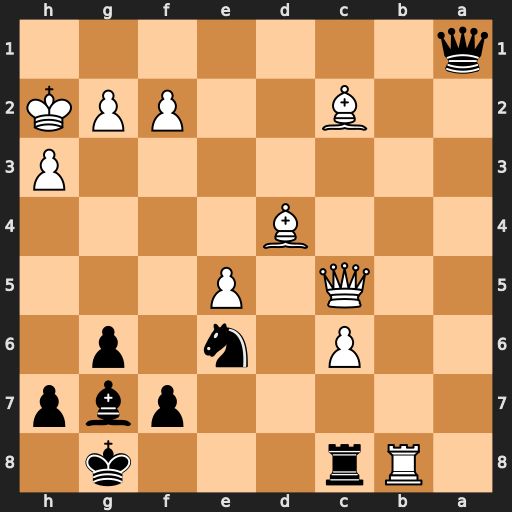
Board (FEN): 1Rr3k1/5pbp/2P1n1p1/2Q1P3/3B4/7P/2B2PPK/q7
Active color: b
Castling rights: -
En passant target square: -
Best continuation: Rxb8 Bxa1 Nxc5